Question: Any idea for this error message? I hit this error when i run my program in another machine!

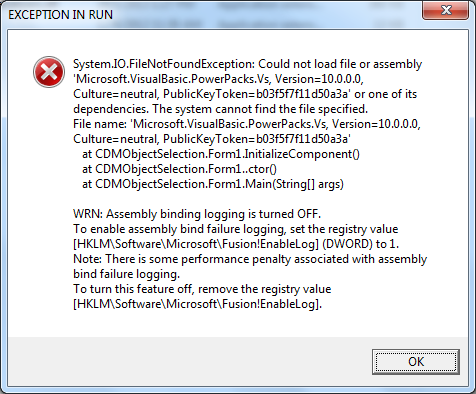
Answer: You're using some components that are not part of the stock .Net Runtime (namely, the <URL> and so need to distribute those components with your app.